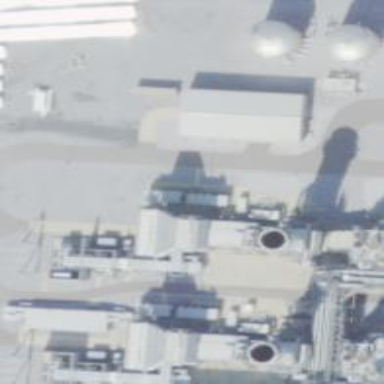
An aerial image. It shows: Gas turbine power generator.